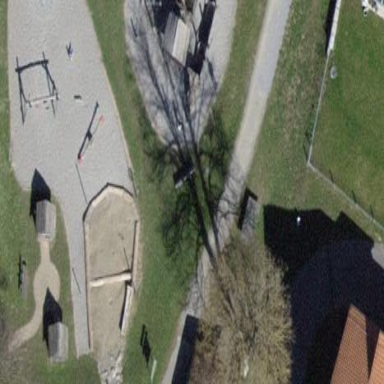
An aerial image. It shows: Playground area for leisure activities on the land.